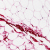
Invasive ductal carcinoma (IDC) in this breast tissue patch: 0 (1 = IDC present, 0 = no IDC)